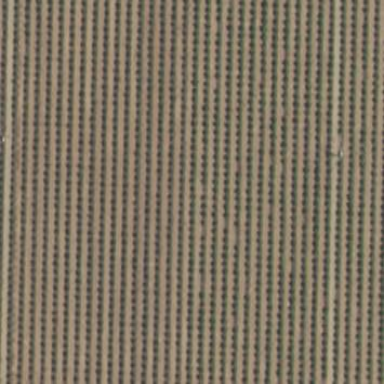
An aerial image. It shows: Orange orchard with rows of orange trees.